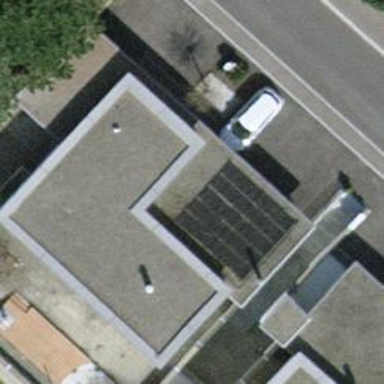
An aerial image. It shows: Small solar photovoltaic panel generator on the roof of building.